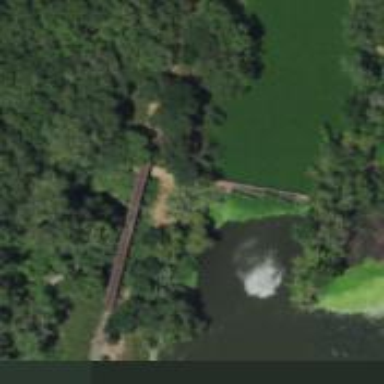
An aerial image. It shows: Disused railway bridge.